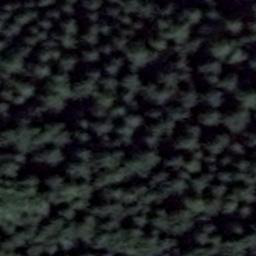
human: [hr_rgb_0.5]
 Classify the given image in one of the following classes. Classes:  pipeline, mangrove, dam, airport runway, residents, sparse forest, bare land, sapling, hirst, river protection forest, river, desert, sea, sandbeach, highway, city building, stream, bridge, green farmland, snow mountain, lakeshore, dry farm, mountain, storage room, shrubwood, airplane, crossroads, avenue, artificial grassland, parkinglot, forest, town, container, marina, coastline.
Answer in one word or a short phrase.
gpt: forest